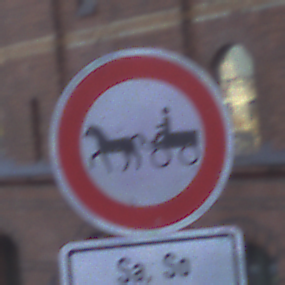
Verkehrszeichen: VerbotGespannfuhrwerke
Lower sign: ZeitangabenMitBeschraenkungAufWochentage9
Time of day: SunriseSunset
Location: Outdoor (Urban)
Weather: Clear
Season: NotSpecified
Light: Natural